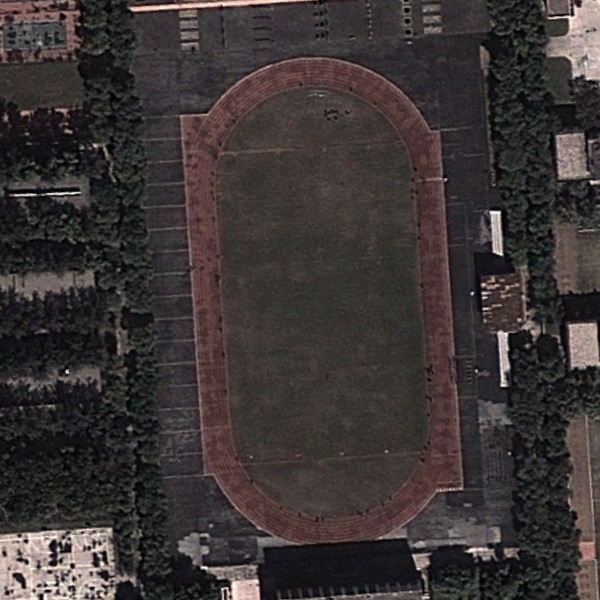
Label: Playground